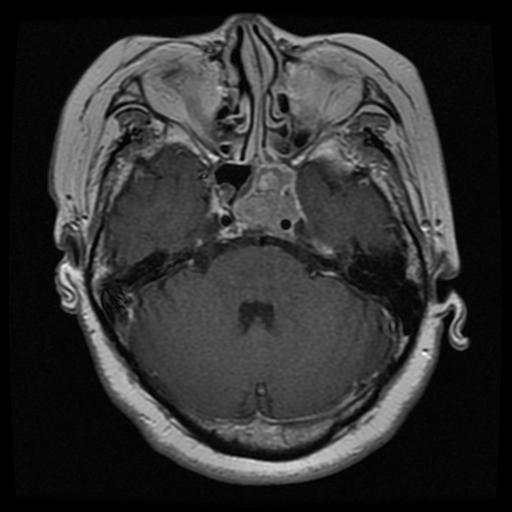
Label: pituitary